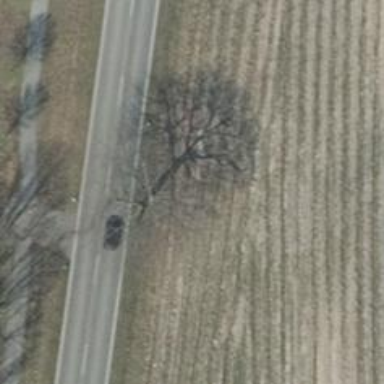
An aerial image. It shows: Deciduous tree with broadleaved leaves.